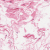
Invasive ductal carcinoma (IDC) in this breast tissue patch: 0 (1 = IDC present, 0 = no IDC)